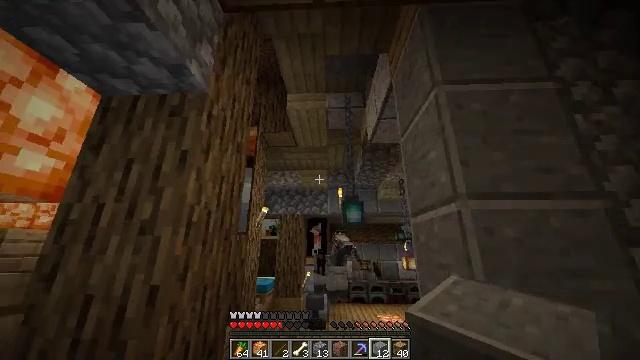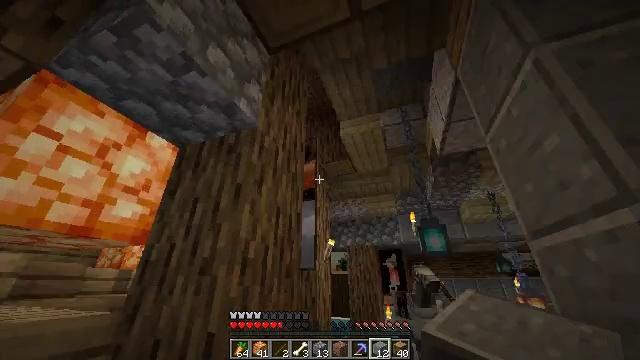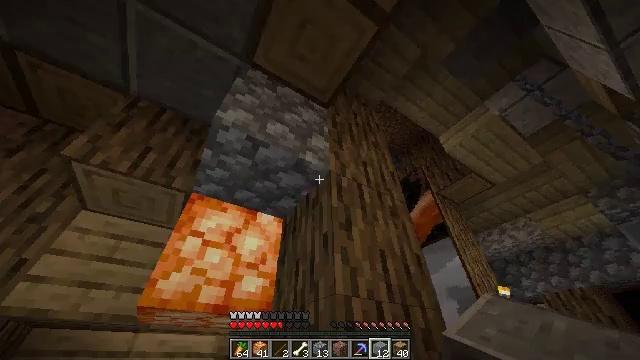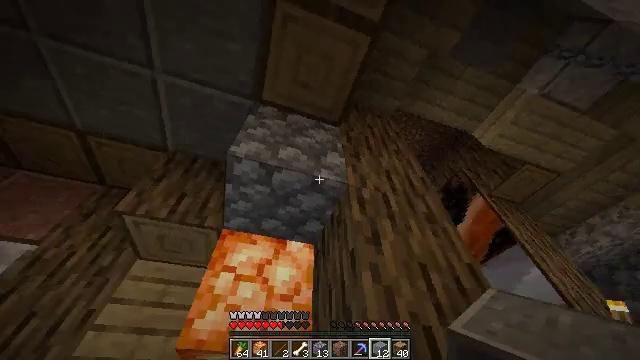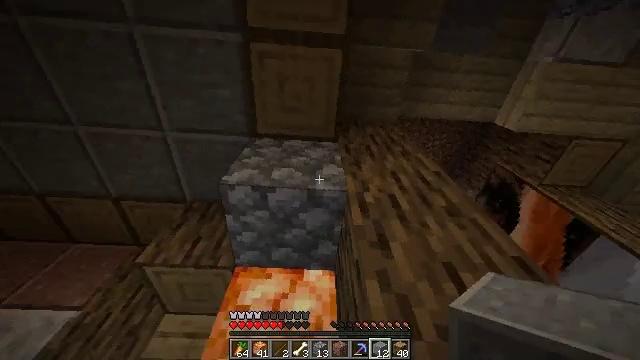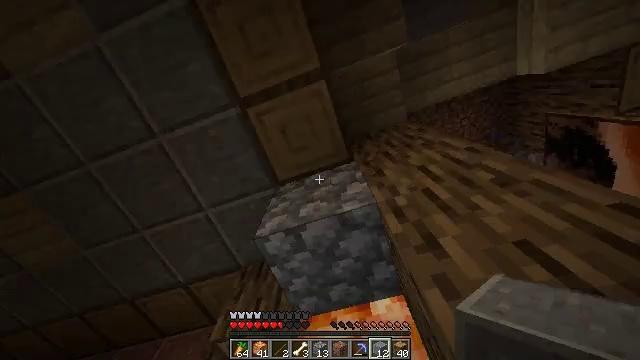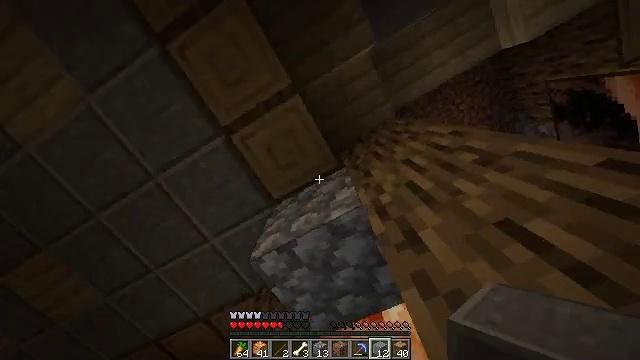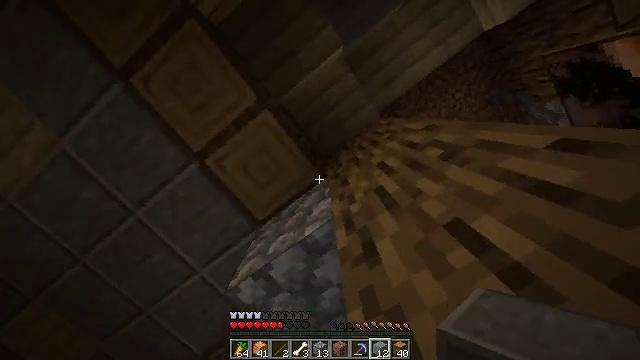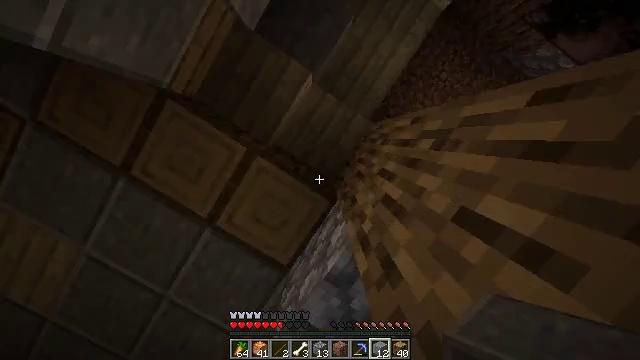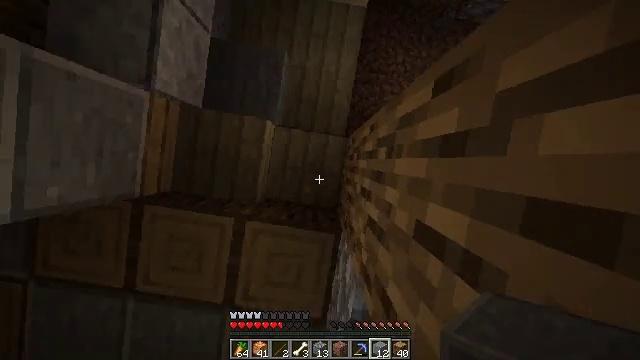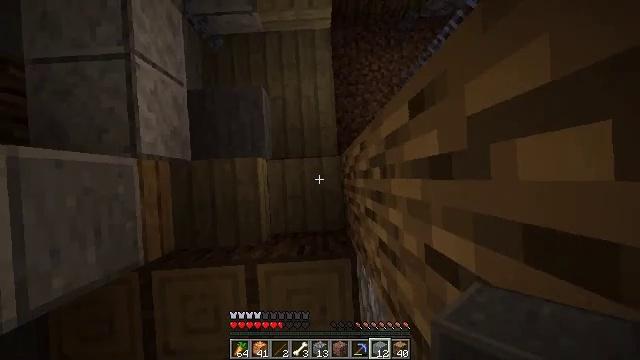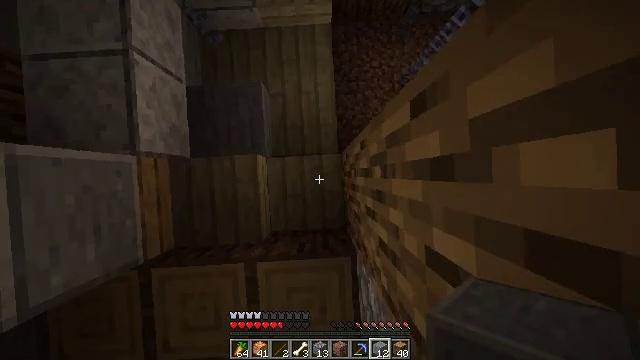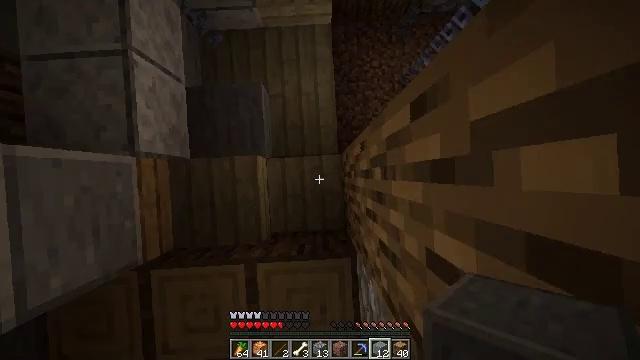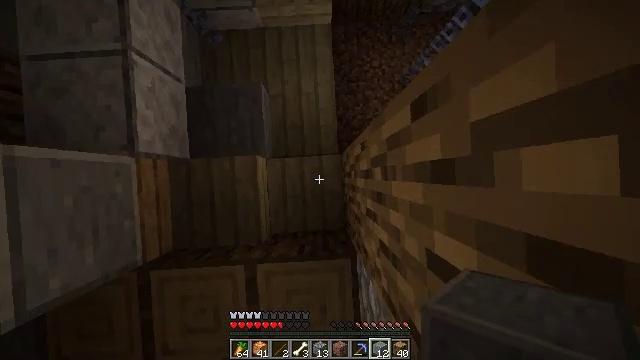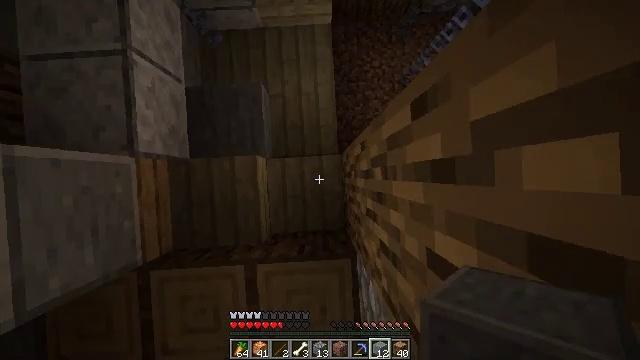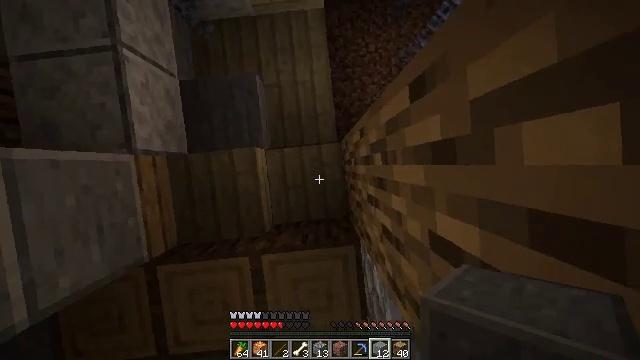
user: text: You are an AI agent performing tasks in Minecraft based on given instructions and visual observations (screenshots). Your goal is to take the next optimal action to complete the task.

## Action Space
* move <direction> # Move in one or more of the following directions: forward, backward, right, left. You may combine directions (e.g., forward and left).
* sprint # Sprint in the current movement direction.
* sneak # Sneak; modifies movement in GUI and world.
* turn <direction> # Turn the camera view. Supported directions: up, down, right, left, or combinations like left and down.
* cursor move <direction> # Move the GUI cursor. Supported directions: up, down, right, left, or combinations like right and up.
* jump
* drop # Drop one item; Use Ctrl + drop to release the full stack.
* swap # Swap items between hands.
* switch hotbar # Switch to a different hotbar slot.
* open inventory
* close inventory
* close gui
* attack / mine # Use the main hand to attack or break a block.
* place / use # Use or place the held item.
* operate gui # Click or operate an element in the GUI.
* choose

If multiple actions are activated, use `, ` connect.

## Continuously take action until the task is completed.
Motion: motion action
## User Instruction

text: Break the polished andesite block.
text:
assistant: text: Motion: move forward and move right, turn left and up
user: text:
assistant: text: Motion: move forward and move right, turn left and up
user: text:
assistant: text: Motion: move forward and move right, turn left and up
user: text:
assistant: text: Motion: move forward and move right, turn left and up
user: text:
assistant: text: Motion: move forward and move right, turn left and up
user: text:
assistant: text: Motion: move right, turn left and up
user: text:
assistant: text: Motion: move right, turn left and up
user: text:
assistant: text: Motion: move right, turn left and up
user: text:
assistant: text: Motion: move right, turn left and up
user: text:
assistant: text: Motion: move right, turn left and up
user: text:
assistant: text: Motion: no_op
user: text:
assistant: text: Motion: no_op
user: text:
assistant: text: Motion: no_op
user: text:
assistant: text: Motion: no_op
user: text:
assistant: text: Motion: turn left and down
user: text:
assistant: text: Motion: turn left
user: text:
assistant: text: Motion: turn left
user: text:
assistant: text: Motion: no_op
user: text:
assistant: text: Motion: no_op
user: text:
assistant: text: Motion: no_op
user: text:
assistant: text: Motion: no_op
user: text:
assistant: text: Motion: no_op
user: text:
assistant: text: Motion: turn left
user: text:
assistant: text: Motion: move left, turn left and down
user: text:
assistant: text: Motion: move left, turn down
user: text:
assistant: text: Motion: move left, turn down
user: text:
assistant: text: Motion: turn down
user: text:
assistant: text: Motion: turn left and down
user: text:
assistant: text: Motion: turn down
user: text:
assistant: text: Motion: turn down